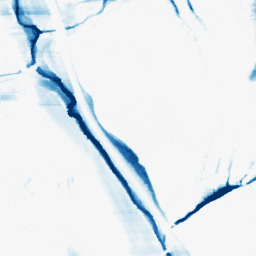
Category: morphological
Decomposition family: morphological_ellipse
Decomposition parameters: operation: closing
width: 5
height: 50
Upsampling method: bspline
Upsampling parameters: scale: 2
Upsampling scale: 2